Interaction volume radius: 10 \u00c5
Interaction volume height: 15 \u00c5
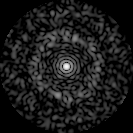
Disorder parameter: 0.8211